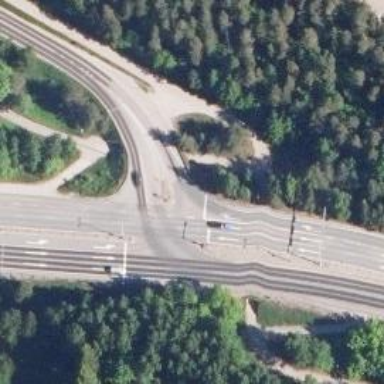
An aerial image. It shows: Primary highway.